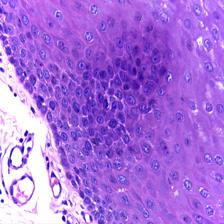
Diagnosis: Normal